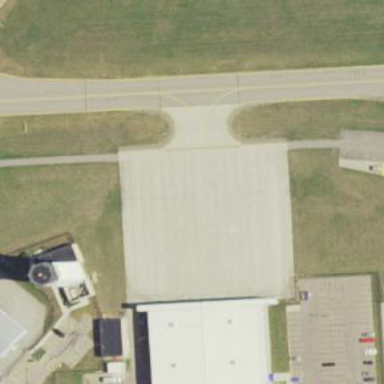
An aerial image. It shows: Apron at the airport.